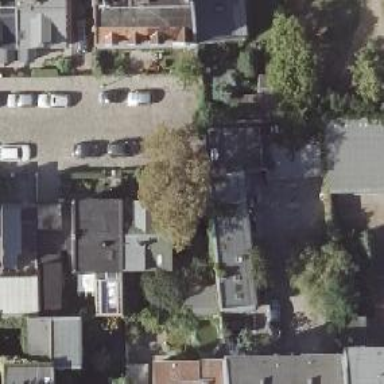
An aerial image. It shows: Residential road with sidewalks on both sides. There is parallel parking available on the street.